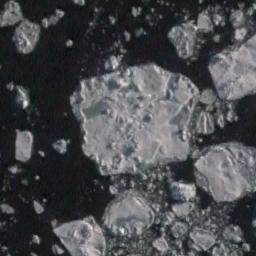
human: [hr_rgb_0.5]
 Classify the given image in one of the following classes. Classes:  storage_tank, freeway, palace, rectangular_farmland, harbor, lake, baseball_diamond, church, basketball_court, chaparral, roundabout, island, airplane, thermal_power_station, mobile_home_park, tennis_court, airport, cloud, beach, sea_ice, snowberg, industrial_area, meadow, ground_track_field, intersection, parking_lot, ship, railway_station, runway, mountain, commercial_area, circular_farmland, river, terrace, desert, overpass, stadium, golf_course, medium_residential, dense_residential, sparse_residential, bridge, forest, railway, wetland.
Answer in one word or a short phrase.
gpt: sea_ice